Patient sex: M
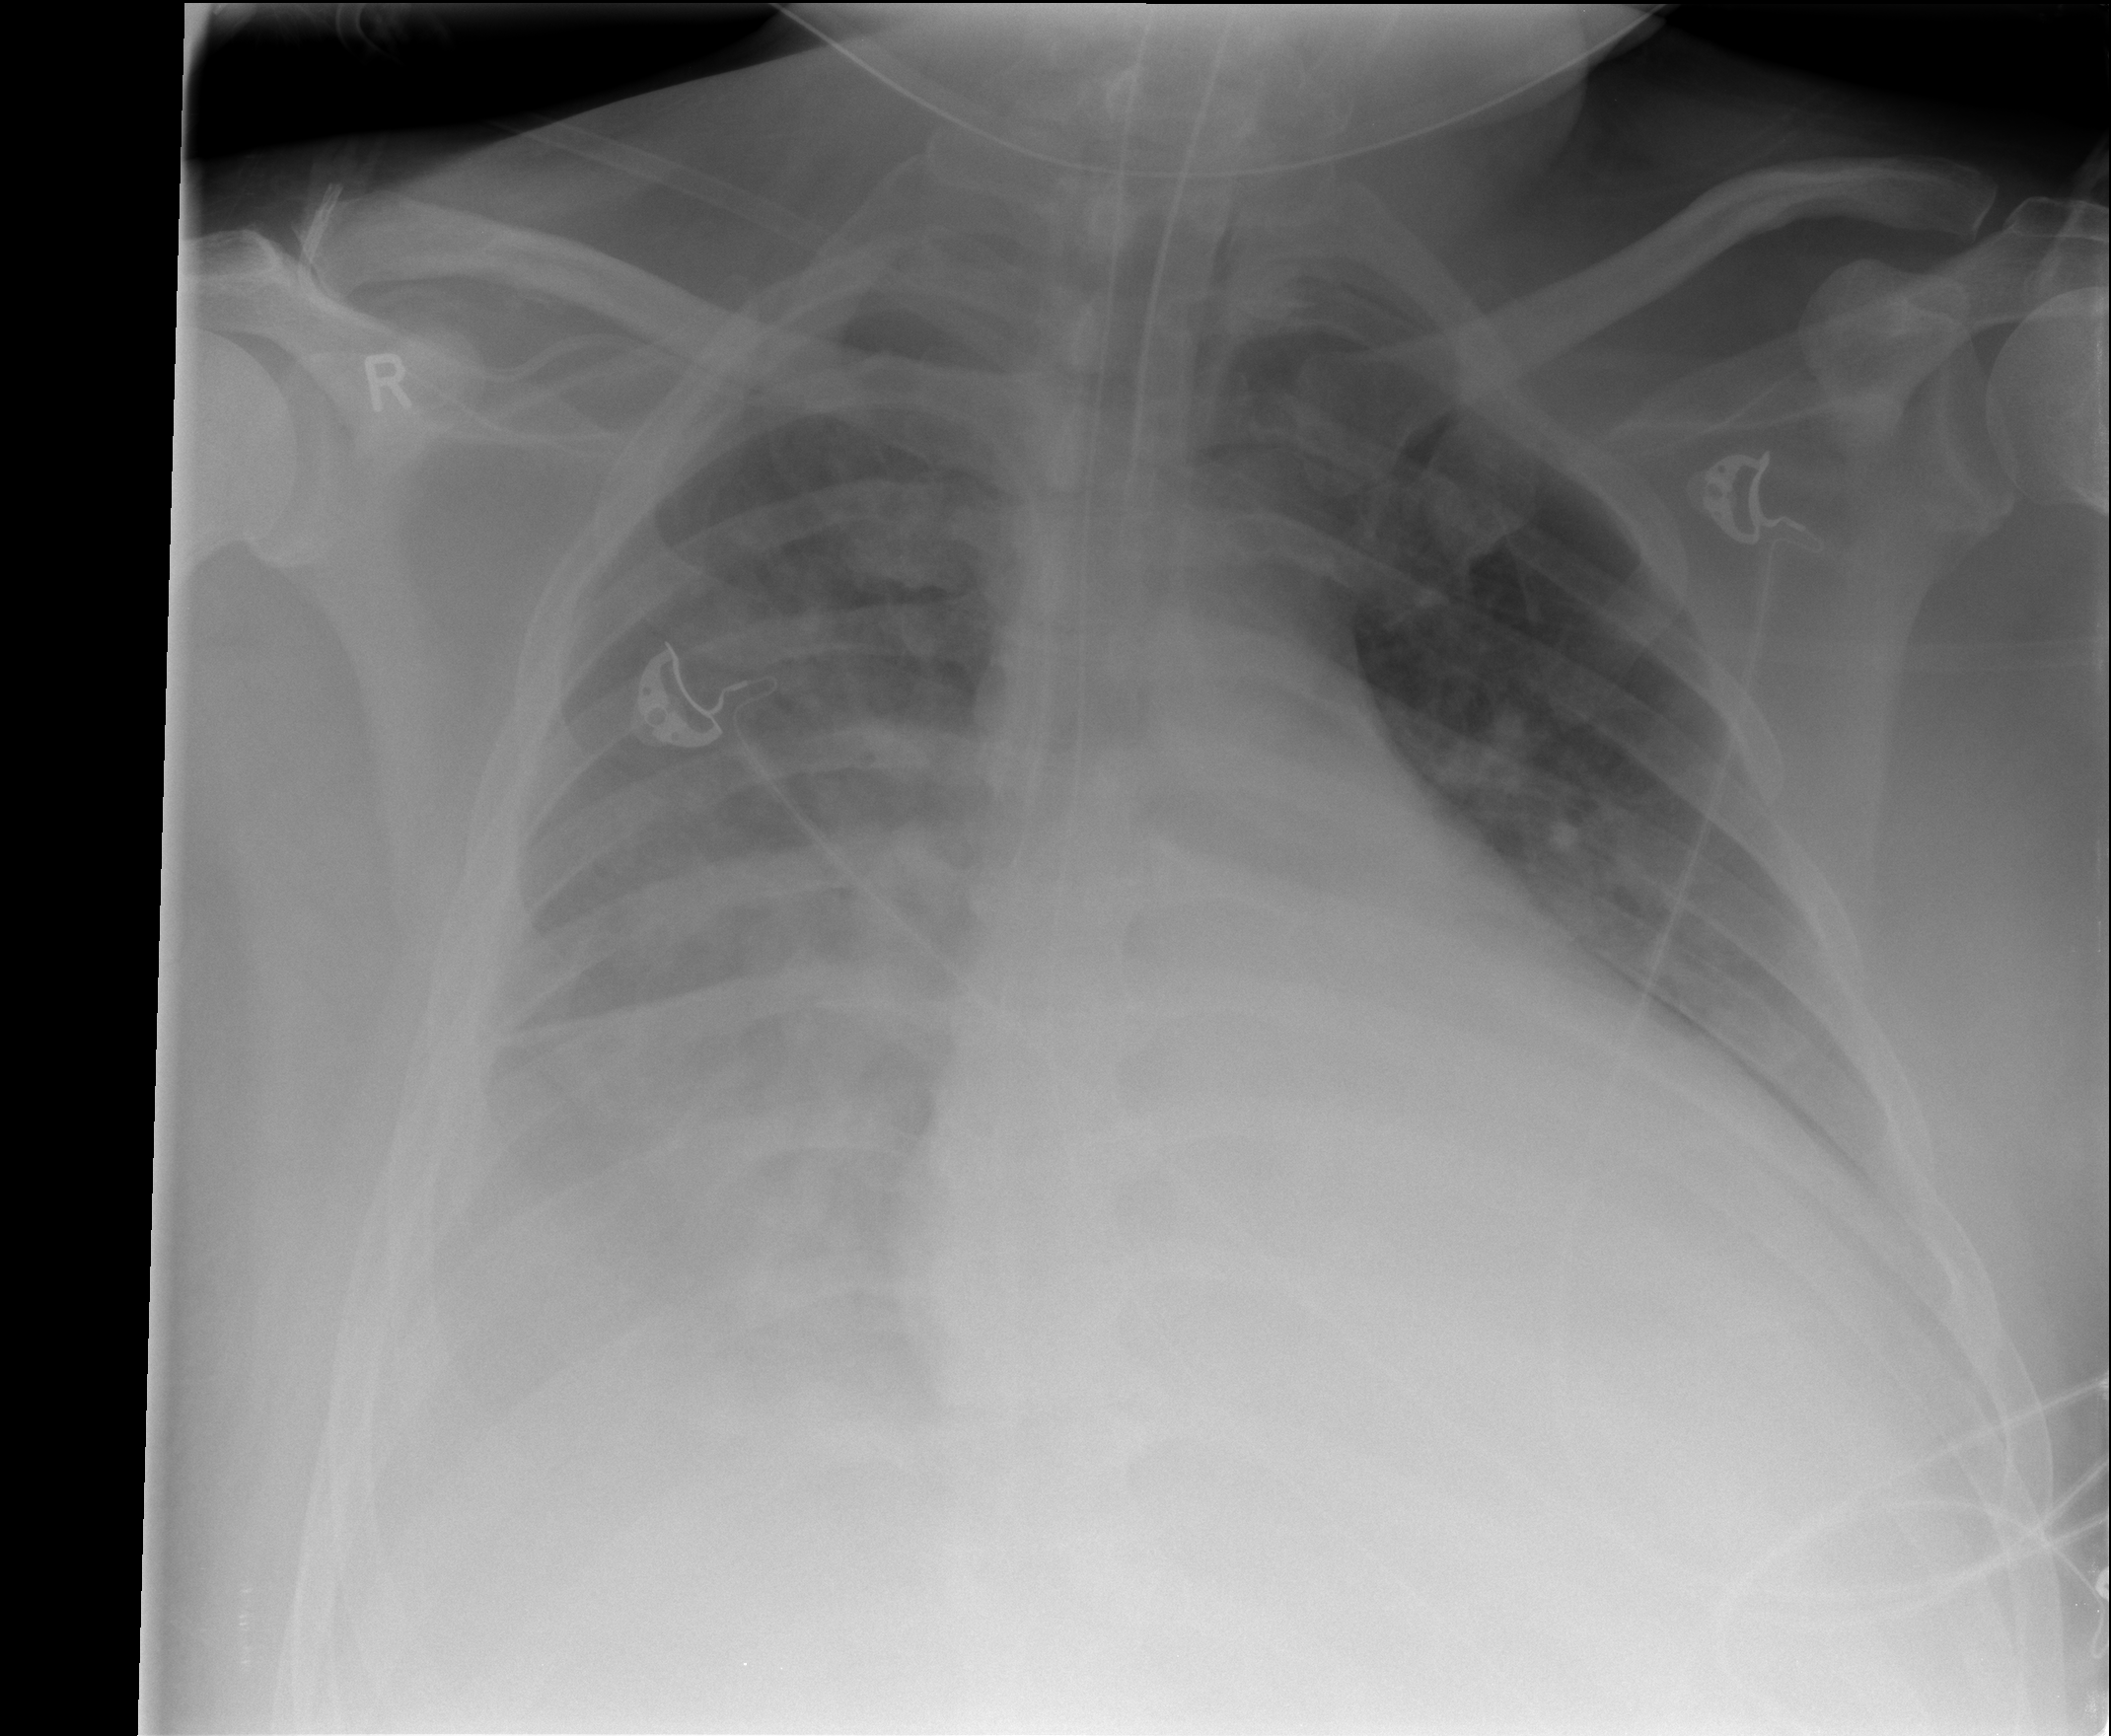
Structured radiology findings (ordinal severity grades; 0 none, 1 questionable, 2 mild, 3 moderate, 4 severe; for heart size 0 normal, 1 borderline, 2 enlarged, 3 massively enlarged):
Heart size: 2
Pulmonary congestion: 3
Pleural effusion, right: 3
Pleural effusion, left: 2
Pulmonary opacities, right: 3
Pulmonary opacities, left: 2
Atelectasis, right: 3
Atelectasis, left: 2